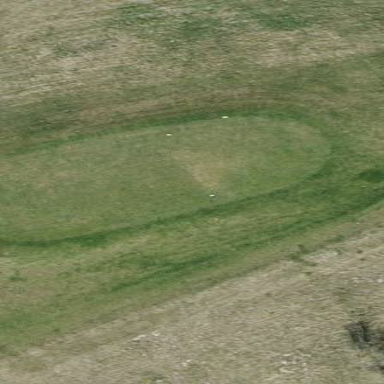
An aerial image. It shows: Golf tee.